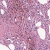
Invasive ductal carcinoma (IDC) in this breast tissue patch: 0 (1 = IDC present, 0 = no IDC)